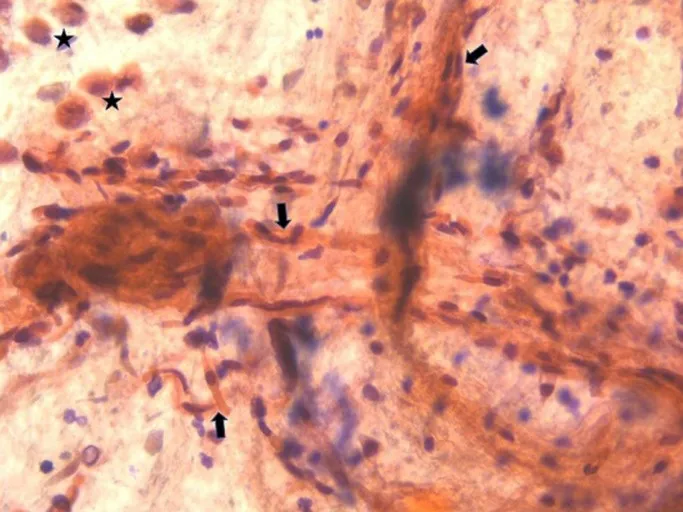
presence of immature squamous cells and macrophage in the broncho-alveolar lavage fluid (arrow: immature squamous cells; star: macrophage).
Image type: pathology (immunostaining)